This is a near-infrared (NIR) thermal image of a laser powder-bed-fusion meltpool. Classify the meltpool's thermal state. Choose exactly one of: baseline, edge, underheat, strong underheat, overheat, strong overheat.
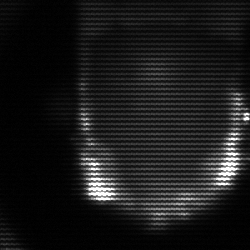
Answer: baseline